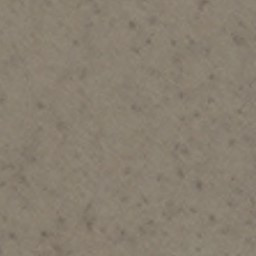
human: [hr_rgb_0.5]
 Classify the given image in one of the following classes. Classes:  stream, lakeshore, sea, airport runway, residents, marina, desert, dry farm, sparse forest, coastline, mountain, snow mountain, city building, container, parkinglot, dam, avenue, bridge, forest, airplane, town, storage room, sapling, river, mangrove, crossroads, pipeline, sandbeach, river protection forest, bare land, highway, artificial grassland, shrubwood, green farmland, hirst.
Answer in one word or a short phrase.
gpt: bare land